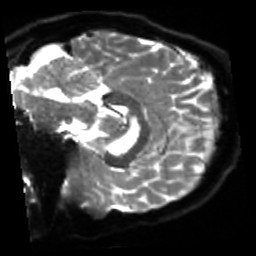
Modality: sbref
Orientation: sagittal
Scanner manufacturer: siemens
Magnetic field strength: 3 T
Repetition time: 4 s
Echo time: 0.0594 s